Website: lowes
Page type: billing-address
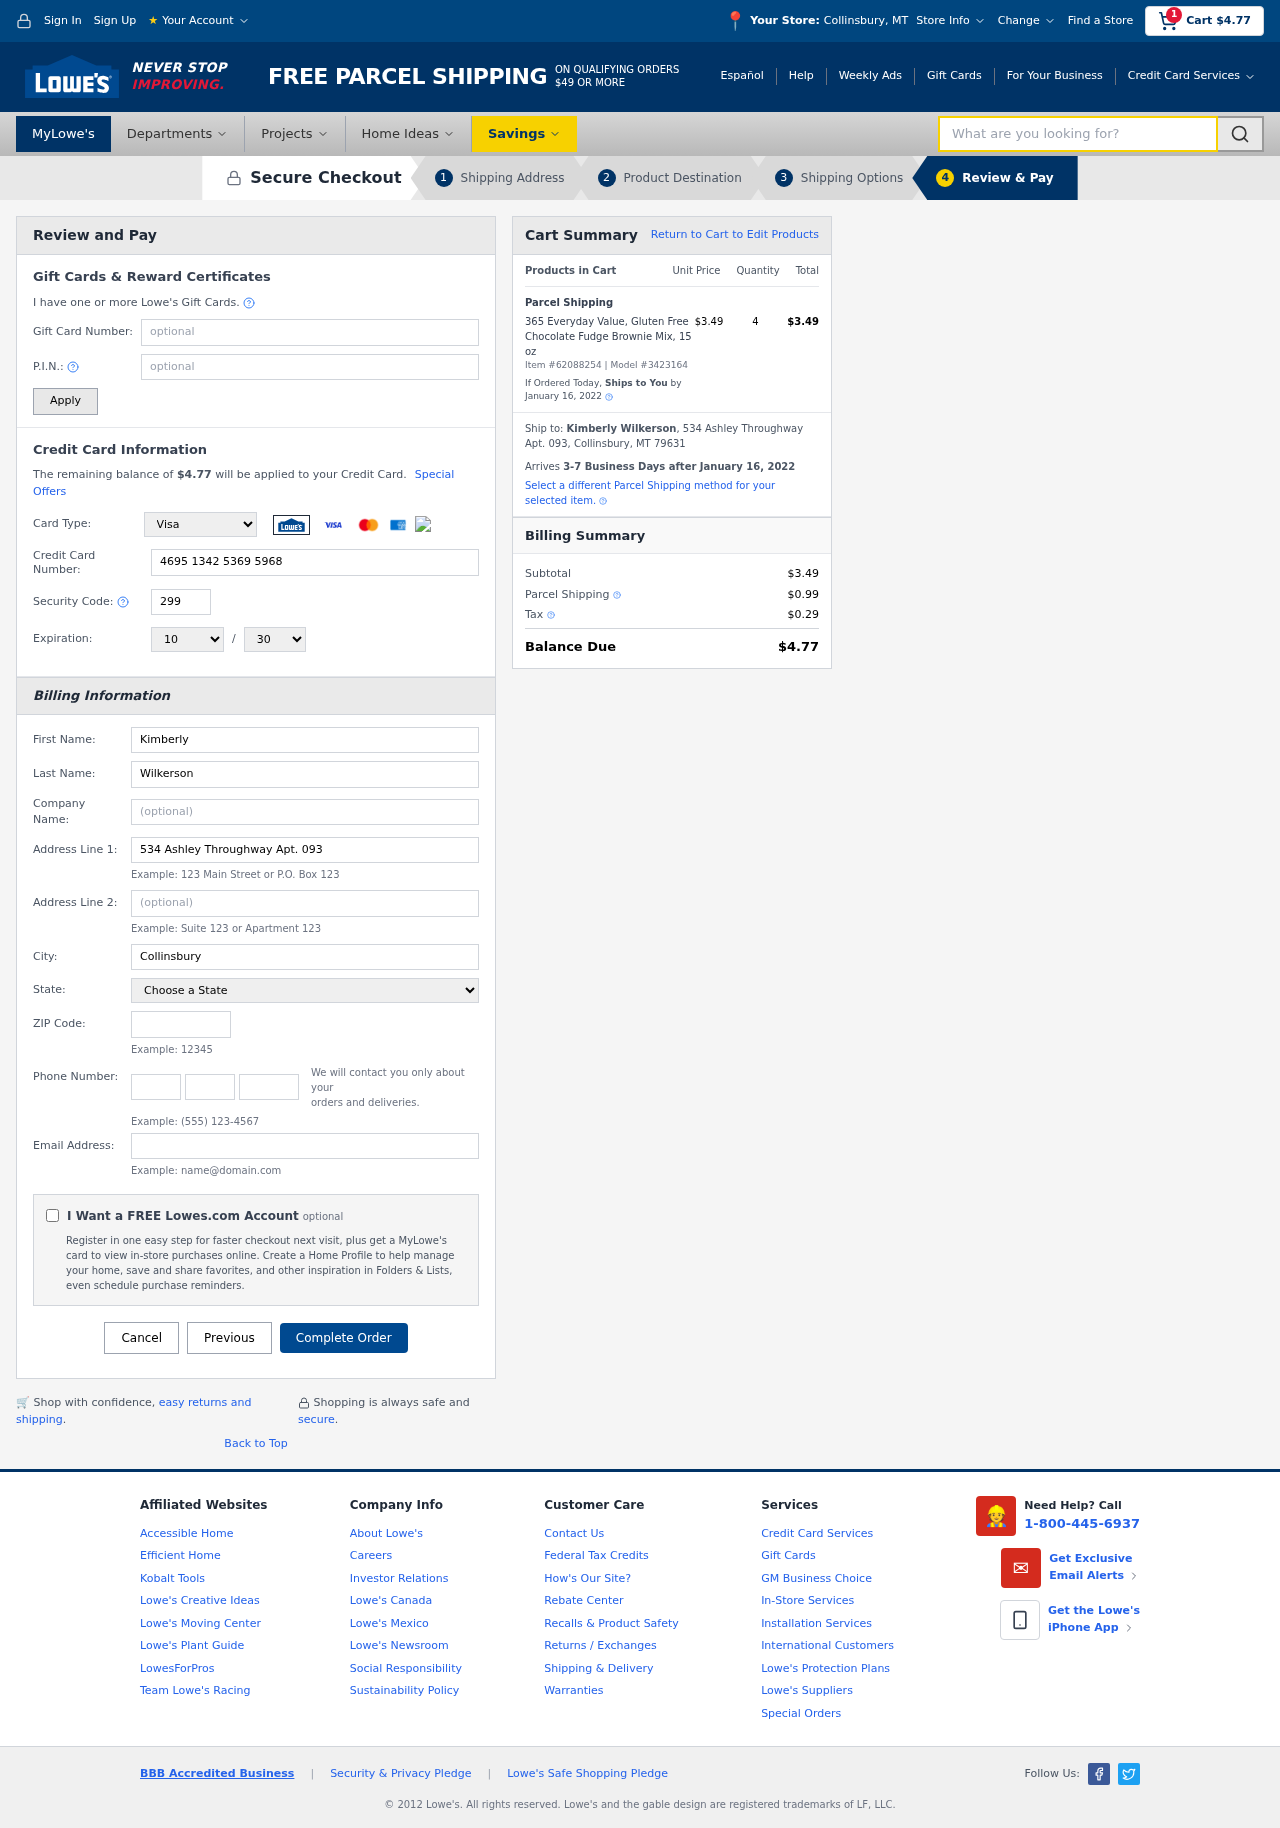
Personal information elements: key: PII_CARD_CVV
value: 299
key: PII_CARD_EXPIRY_MONTH
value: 10
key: PII_CARD_EXPIRY_YEAR
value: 30
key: PII_CARD_NUMBER
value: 4695 1342 5369 5968
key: PII_CARD_TYPE
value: Visa
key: PII_CITY
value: Collinsbury
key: PII_CITY_STATE
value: Collinsbury, MT
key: PII_EMAIL
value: kwilkerson@yahoo.com
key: PII_FIRSTNAME
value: Kimberly
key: PII_FULLNAME
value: Kimberly Wilkerson
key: PII_LASTNAME
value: Wilkerson
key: PII_PHONE_AREA
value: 339
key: PII_PHONE_PREFIX
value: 743
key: PII_PHONE_SUFFIX
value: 9813
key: PII_POSTCODE
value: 79631
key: PII_STATE
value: Montana
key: PII_STREET
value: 534 Ashley Throughway Apt. 093
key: PII_CITY_STATE_ZIP
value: Collinsbury, MT 79631
Product elements: key: PRODUCT1_NAME
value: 365 Everyday Value, Gluten Free Chocolate Fudge Brownie Mix, 15 oz
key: PRODUCT1_PRICE
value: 3.49
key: PRODUCT1_QUANTITY
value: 4
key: PRODUCT_ITEM_NUMBER
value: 62088254
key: PRODUCT_MODEL_NUMBER
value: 3423164
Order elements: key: ORDER_SUBTOTAL
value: $4.77
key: ORDER_TOTAL
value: $4.77
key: ORDER_SHIPPING_DATE
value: January 16, 2022
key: ORDER_SUBTOTAL
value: $3.49
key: ORDER_DELIVERY_DATE
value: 3-7 Business Days after January 16, 2022
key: ORDER_SHIPPING_DATE2
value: January 16, 2022
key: ORDER_SUBTOTAL2
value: $3.49
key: ORDER_SHIPPING_COST
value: $0.99
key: ORDER_TAX
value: $0.29
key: ORDER_TOTAL2
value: $4.77
Search elements: key: HEADER_SEARCH
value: What are you looking for?